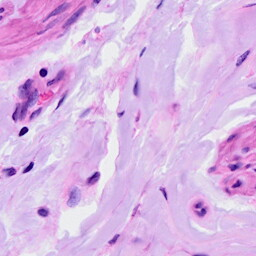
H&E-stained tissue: Ovarian